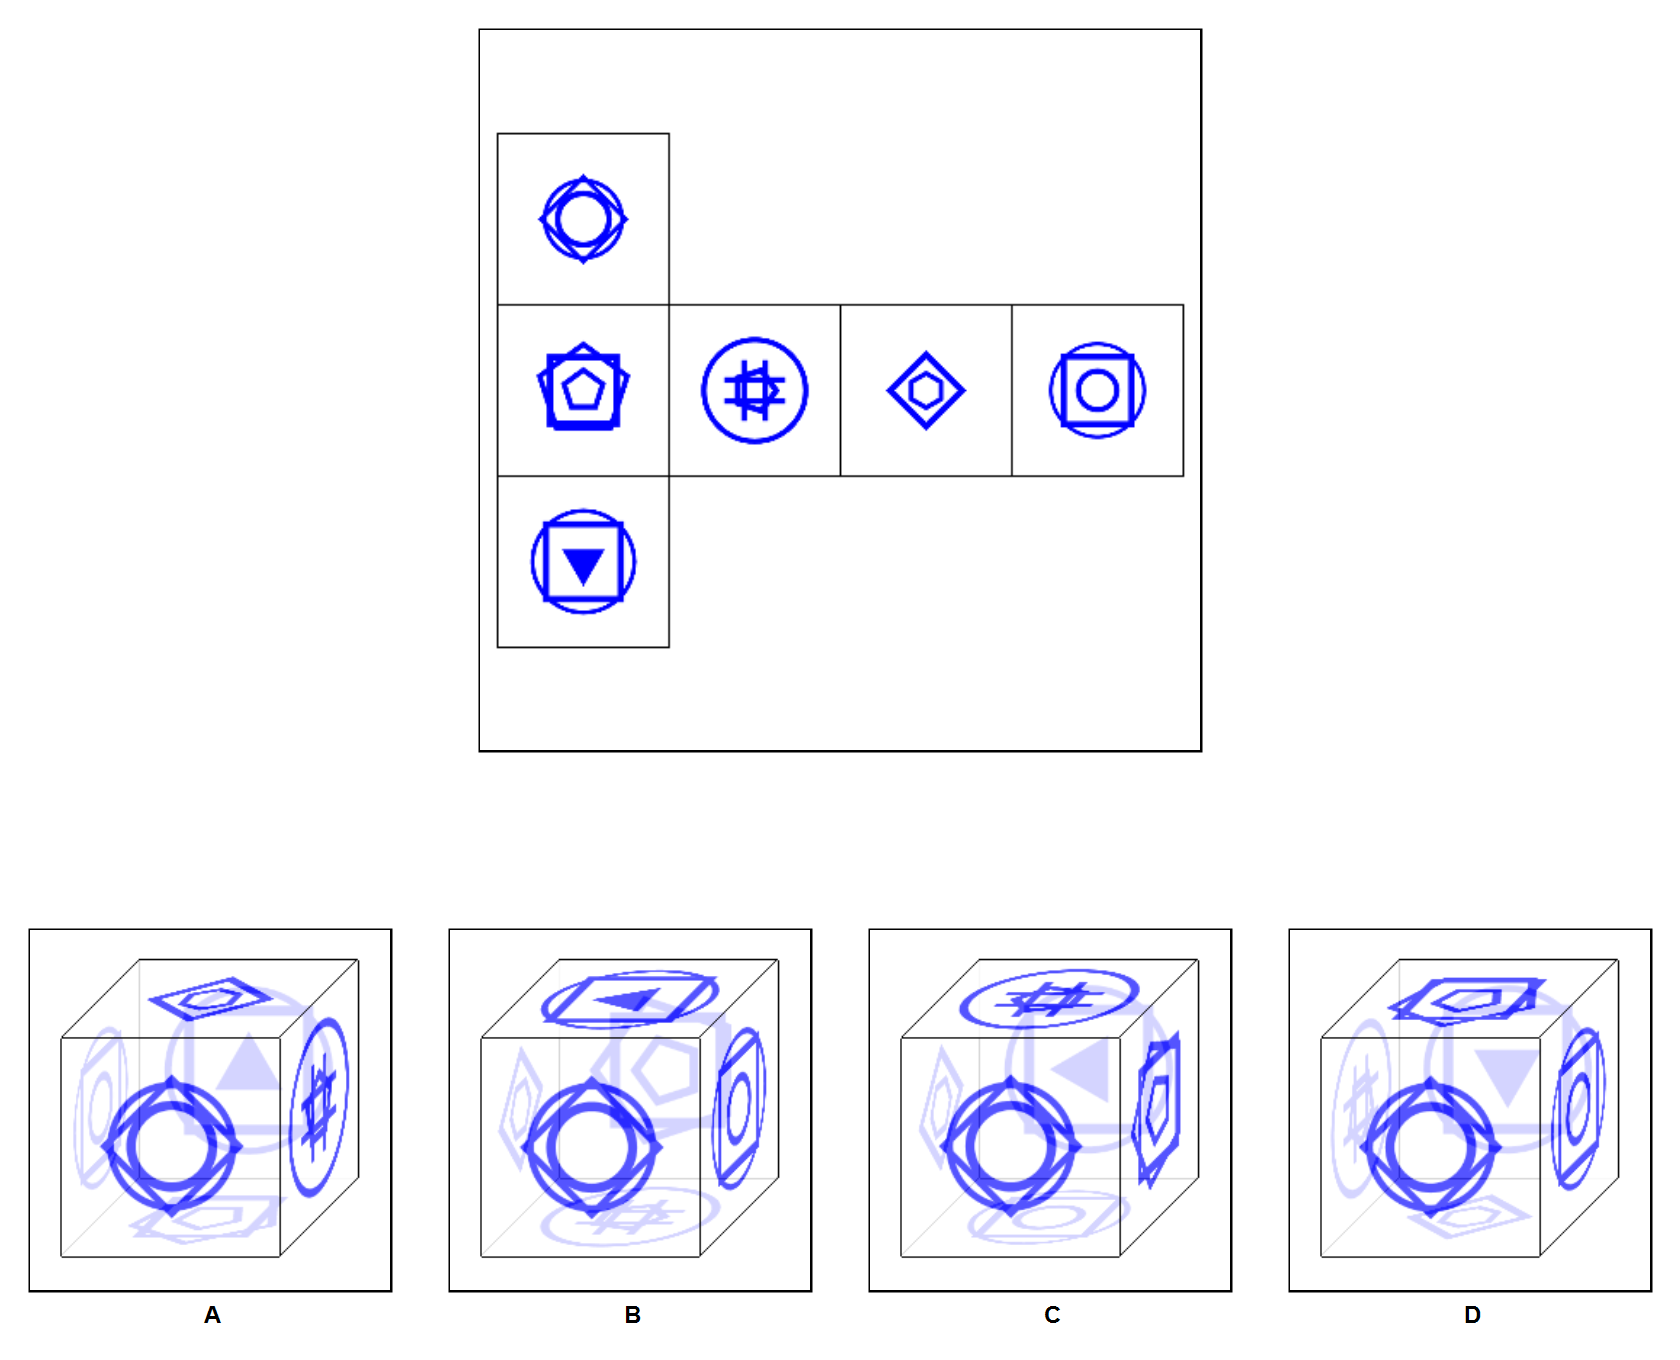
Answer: B